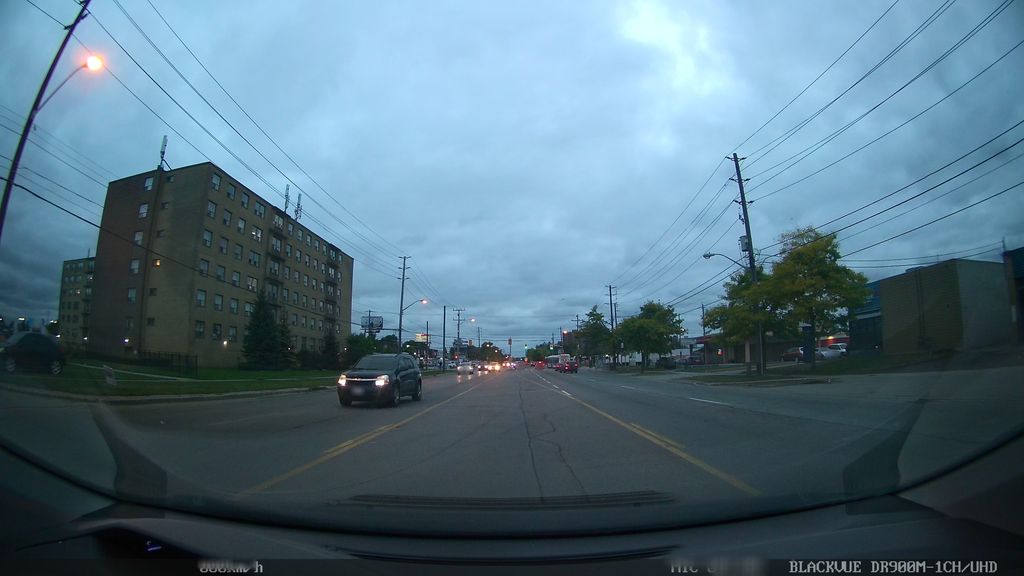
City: toronto